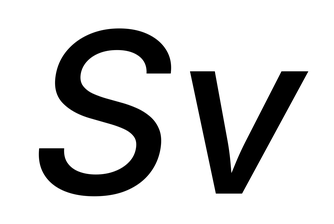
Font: Inter-Italic_Medium_Italic